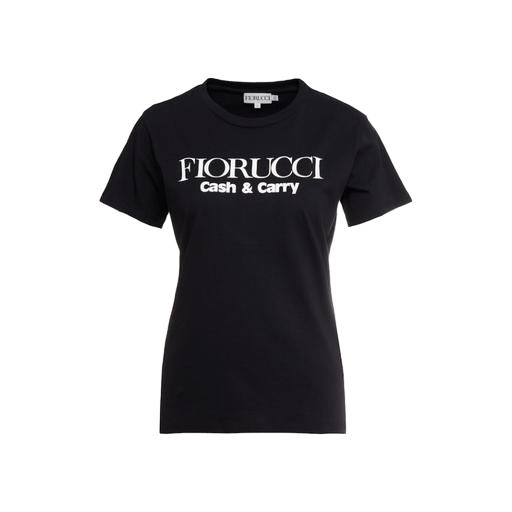
logo t-shirt, black logo print t-shirt, black logo t-shirt, white background